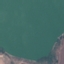
Land use / land cover: SeaLake